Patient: sex M, age 46
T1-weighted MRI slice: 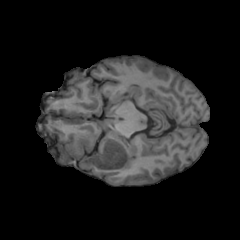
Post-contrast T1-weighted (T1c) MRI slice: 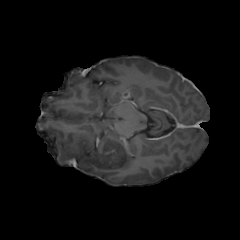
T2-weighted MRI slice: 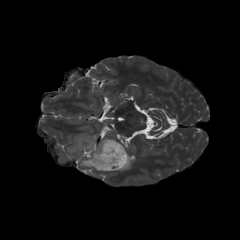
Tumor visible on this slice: yes
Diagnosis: Oligodendroglioma, IDH-mutant, 1p/19q-codeleted
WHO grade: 2